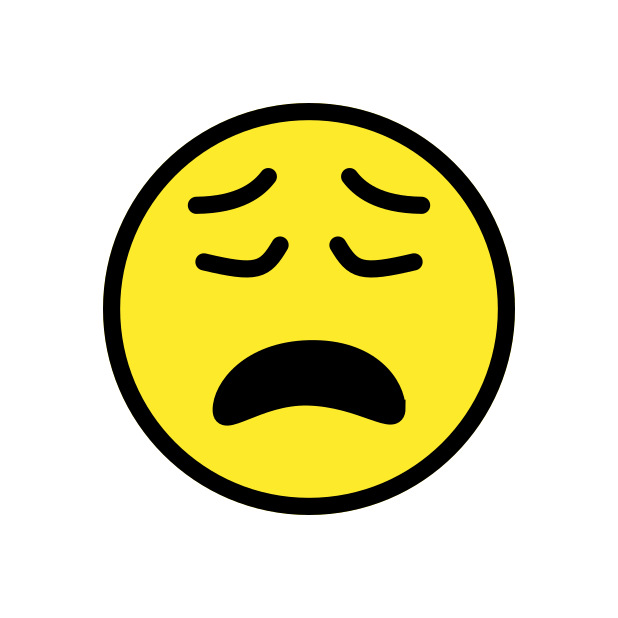
Emoji: 😩
Name: weary face
Unicode: 0x1f629